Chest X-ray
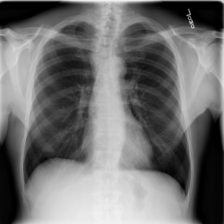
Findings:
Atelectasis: negative
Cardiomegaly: negative
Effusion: negative
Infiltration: negative
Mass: negative
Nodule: negative
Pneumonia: negative
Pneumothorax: negative
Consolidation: negative
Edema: negative
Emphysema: negative
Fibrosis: negative
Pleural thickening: negative
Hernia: negative